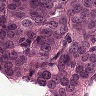
Metastatic tissue present: yes